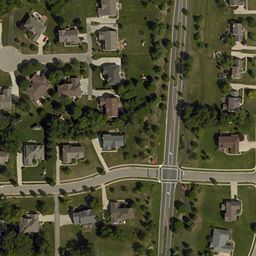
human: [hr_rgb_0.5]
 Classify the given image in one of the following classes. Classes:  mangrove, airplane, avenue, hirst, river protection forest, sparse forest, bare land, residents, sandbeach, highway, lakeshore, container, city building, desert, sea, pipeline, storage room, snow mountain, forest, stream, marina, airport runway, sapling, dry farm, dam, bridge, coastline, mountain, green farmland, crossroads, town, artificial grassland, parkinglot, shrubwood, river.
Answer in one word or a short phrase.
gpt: town